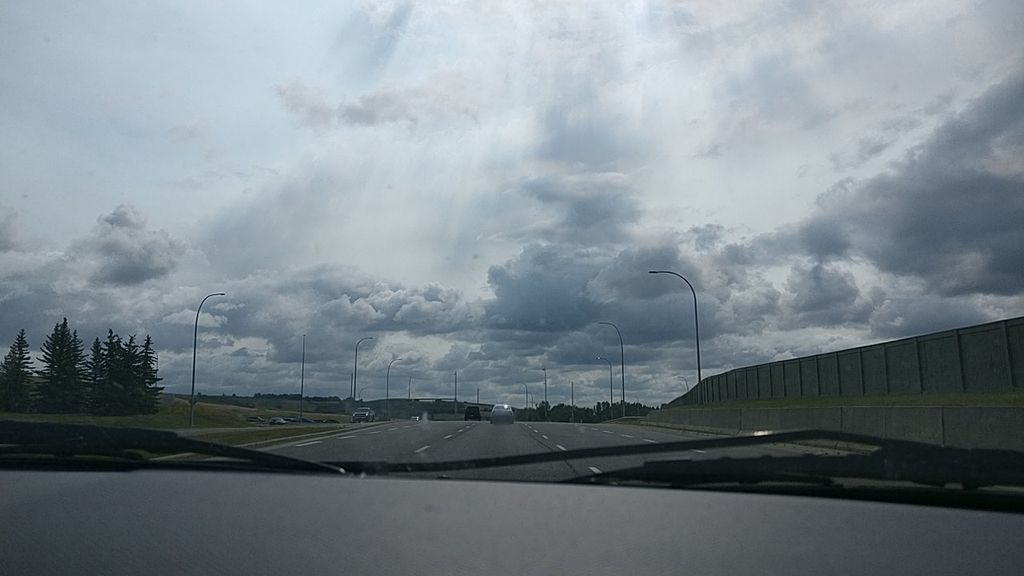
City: calgary